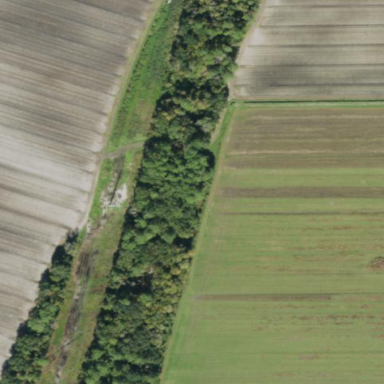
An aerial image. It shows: Mixed leaf woodland.